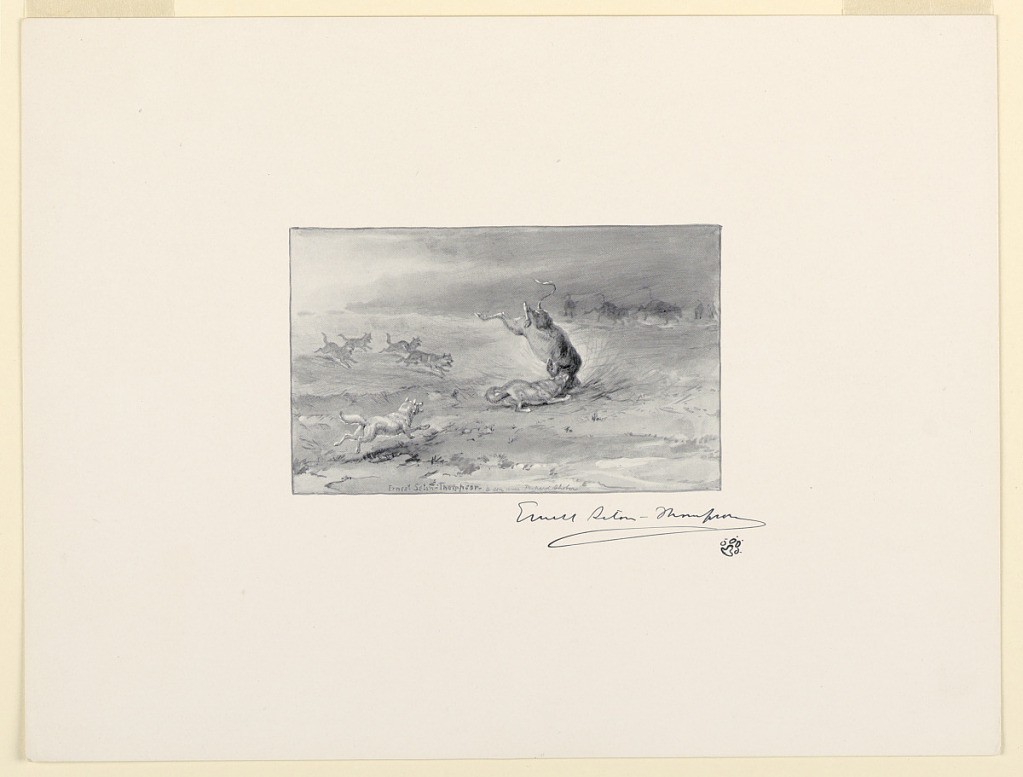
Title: Lobo Showed the Pack How to Kill Beef
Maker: Ernest Thompson Seton, American, 1860–1946
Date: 1898
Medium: Wood engraving in black ink on white paper
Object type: Print
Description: Trial proof for illustration. Wolves are seen felling cattle, while others flee in the distance.